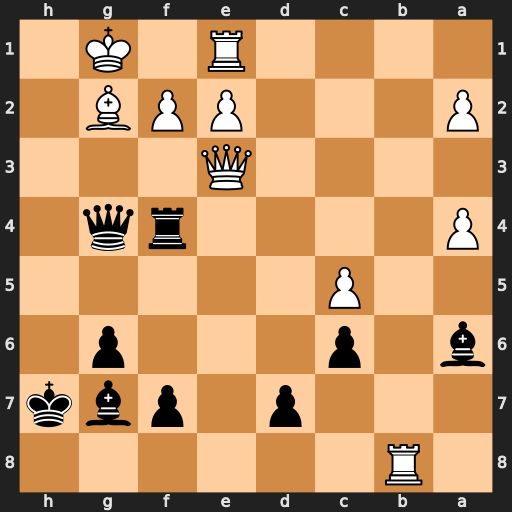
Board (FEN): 1R6/3p1pbk/b1p3p1/2P5/P4rq1/4Q3/P3PPB1/4R1K1
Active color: b
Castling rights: -
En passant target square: -
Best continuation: Bd4 Qh3+ Qxh3 Bxh3 Bxf2+ Kh2 Bxe1